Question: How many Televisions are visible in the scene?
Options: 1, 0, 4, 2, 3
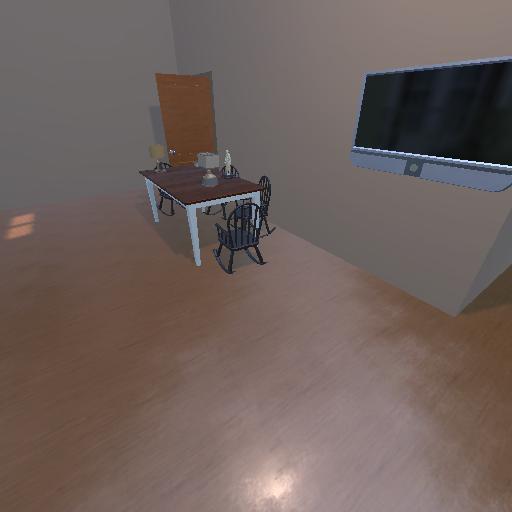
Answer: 1